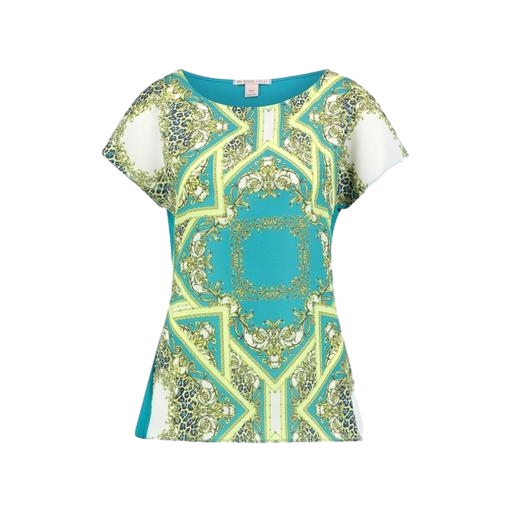
blue pima medallion-print t-shirt only macy, patterned tee, patterned t-shirt, white background